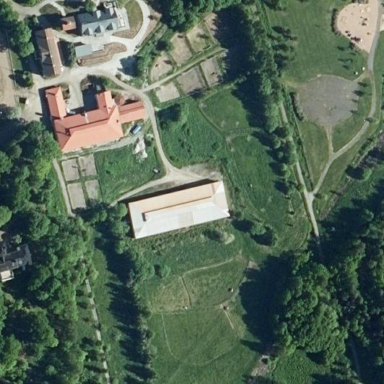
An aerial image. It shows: Farmyard area.